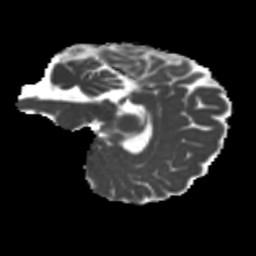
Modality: MD
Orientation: sagittal
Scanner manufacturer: siemens
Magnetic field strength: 3 T
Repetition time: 4 s
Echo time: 0.0594 s